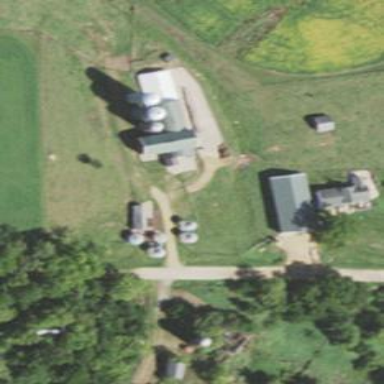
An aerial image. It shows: Silo.